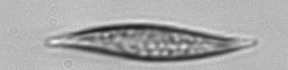
Label: Pleurosigma